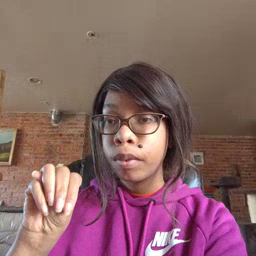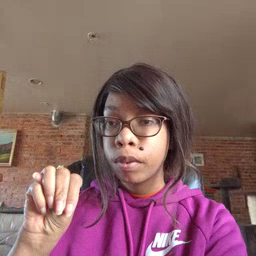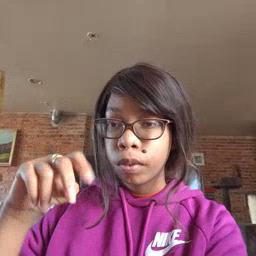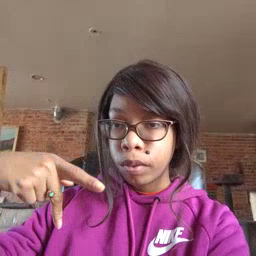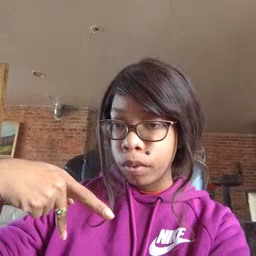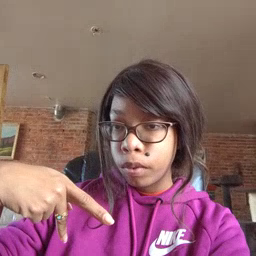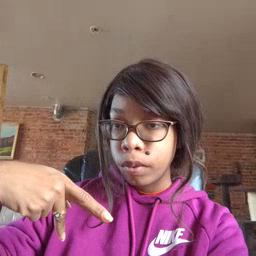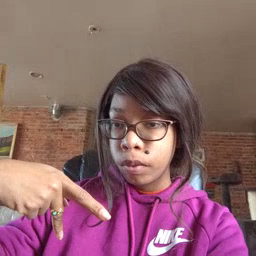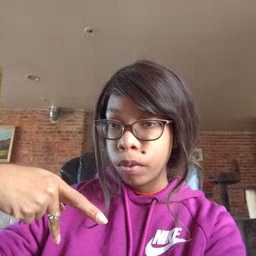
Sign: lamp